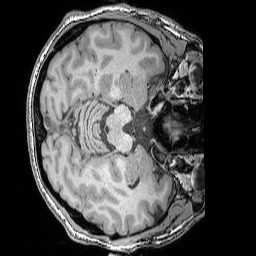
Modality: T1w
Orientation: axial
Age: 49
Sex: male
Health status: ill
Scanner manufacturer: siemens
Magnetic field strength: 3 T
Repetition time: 1.75 s
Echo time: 0.00418 s